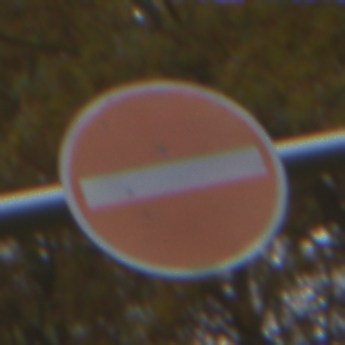
Verkehrszeichen: VerbotDerEinfahrt
Umgebung: Outdoor, Nature
Tageszeit: Midday
Wetter: Overcast
Licht: Natural
Jahreszeit: Autumn
Kontrast: LowContrast